Question: I have a loop that display div tags, returning values from a database.
I'm using twitter bootstrap for the layout.
The page shows the text as expected, like a list.
But, I added a link to enable printing.
When I click the link to print the list appears like this, adding a space at it iteration of the loop:

I would like to display as a list, without the added margin on the left.
'''
<div class="row">
<ul class="unstyled">
<?php
foreach ($user_id3 as $userid) {
$sql = mysqli_query($con, "SELECT u.*, i.item_id, i.item_name, ui.date FROM user_items ui
INNER JOIN users u on ui.user_id = u.user_id
INNER JOIN items i on ui.item_id = i.item_id
WHERE u.user_id = '$userid'");
if(!$sql) {
echo "error sql: " . mysqli_error($con);
}
$item_ids = array();
$item_names = array();
$user_companys = array();
$user_emails = array();
$user_dates = array();
while($row = mysqli_fetch_array($sql)) {
$user_ids = $row['user_id'];
$user_id4[] = $row['user_id'];
$user_names = $row['user_name'];
$user_companys = $row['user_company'];
$user_emails = $row['user_email'];
$contactable = $row['contactable'];
$user_dates = $row['date'];
$item_ids[] = $row['item_id'];
$item_name = $row['item_name'];
$item_names[] = $item_name;
}
echo "<div class='year'><div class='day'><div class='month'><div class='span12'><li><strong>Name:</strong> " . $user_names . "</li></div><br><br>";
echo "<div class='span12'><li><strong>Company:</strong> ". $user_companys . "</li></div><br><br>";
echo "<div class='span12'><li><strong>Email:</strong> " . $user_emails . "</li></div><br><br>";
echo "<div class='span12'><li><strong>Contactable: </strong>";
if($contactable == 0) {
echo 'No';
} elseif ($contactable == 1) {
echo 'Yes';
}
echo "</li></div><br><br>";
$date = $user_dates;
echo "<div class='span12'><li><strong>Date:</strong> ";
echo date('j-n-Y', strtotime($date));
echo "</li></div><br><br>";
echo "<div class='span12'><li><strong>Items requested:</strong> ";
foreach ($item_names as $item_name) {
echo $item_name . ',';
}
echo "</li></div><br><br>";
$sql_feedback2 = mysqli_query($con, "SELECT * FROM feedback WHERE user_id = '$userid'");
if(!$sql_feedback2) {
echo "error sql_feedback2: " . mysqli_error($con);
}
$rating = array();
$recommend = array();
$comment = array();
while($row3 = mysqli_fetch_array($sql_feedback2)) {
$rating[] = $row3['rating'];
$recommend[] = $row3['recommend'];
$comment[] = $row3['comment'];
}
echo "<div class='span12'><li><strong>Rating: </strong>" . $rating[0] . "</li></div><br><br>";
echo "<div class='span12'><li><strong>Recommend: </strong>" . $recommend[0] . "</li></div><br><br>";
echo "<div class='span12'><li><strong>Comment: </strong>" . $comment[0] . "</li></div><br><br>";
'''
Thanks in advance.
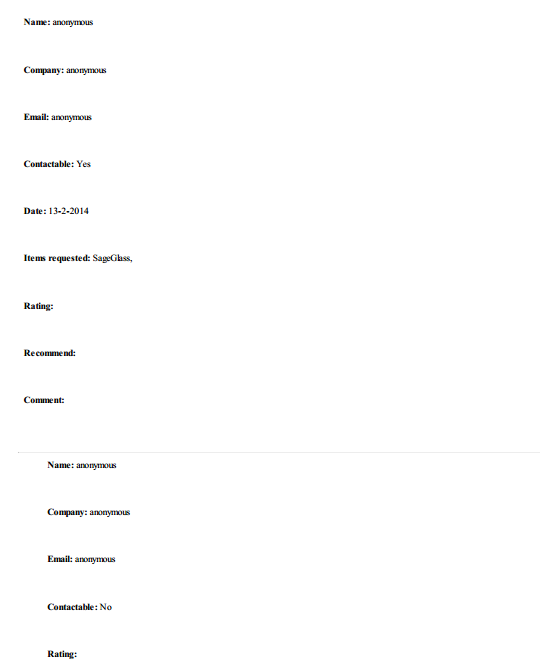
Answer: Yes you can do it. You need to reset the 'ul' with a zero 'margin' and 'padding'. This will remove the additional spacing.
<URL>
'''
<ul class="noLeftMargin">
<li>This is a list item</li>
<li>This is a list item</li>
<li>This is a list item</li>
<li>This is a list item</li>
<li>This is a list item</li>
<li>This is a list item</li>
</ul>
'''
'''
ul.noLeftMargin{
margin:0px;
padding:0px;
}
.noLeftMargin li{
list-style-type:none;
}
'''
Hope this helps.